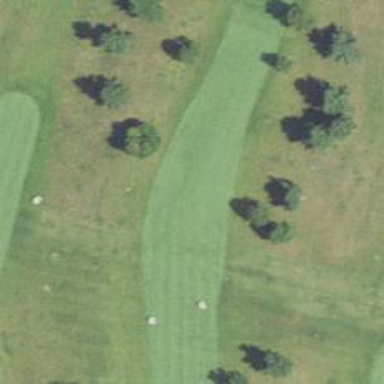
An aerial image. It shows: Golf hole.